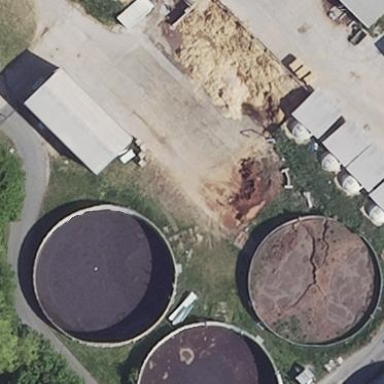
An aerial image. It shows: Building that serves as silo.